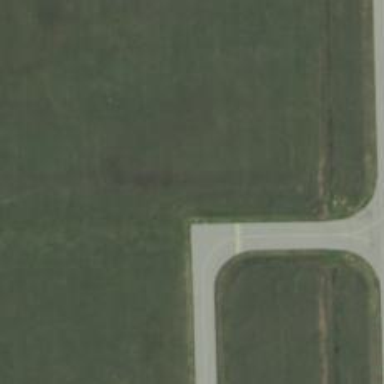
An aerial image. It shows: View of taxiway at the airport.